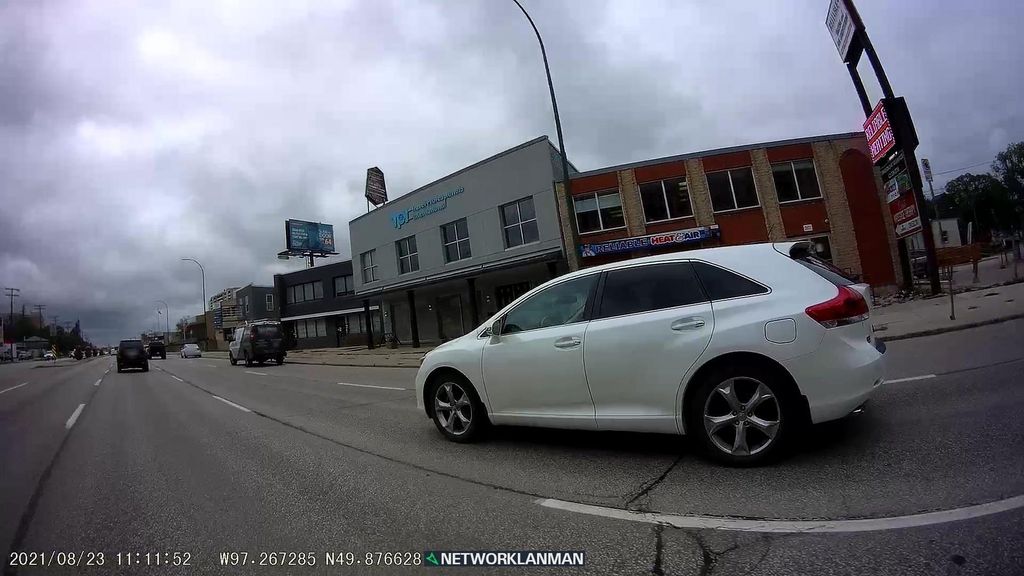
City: winnipeg